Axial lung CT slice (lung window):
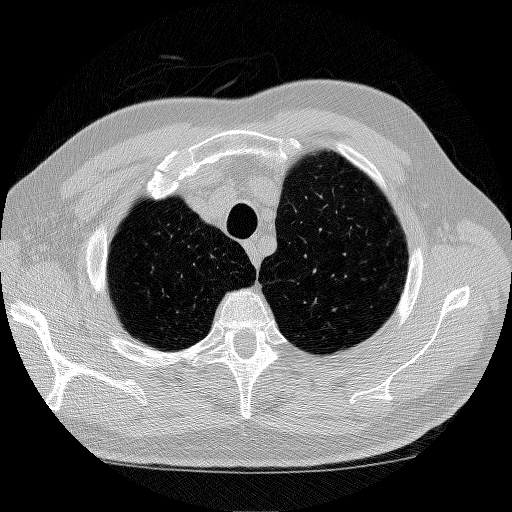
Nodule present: no